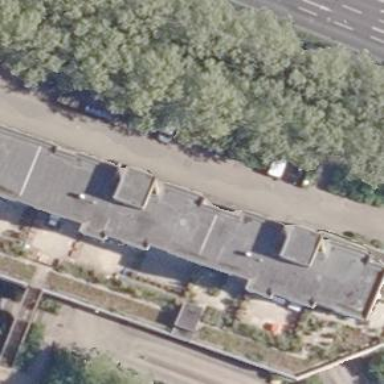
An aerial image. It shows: Flat roof building used for parking.